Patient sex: F
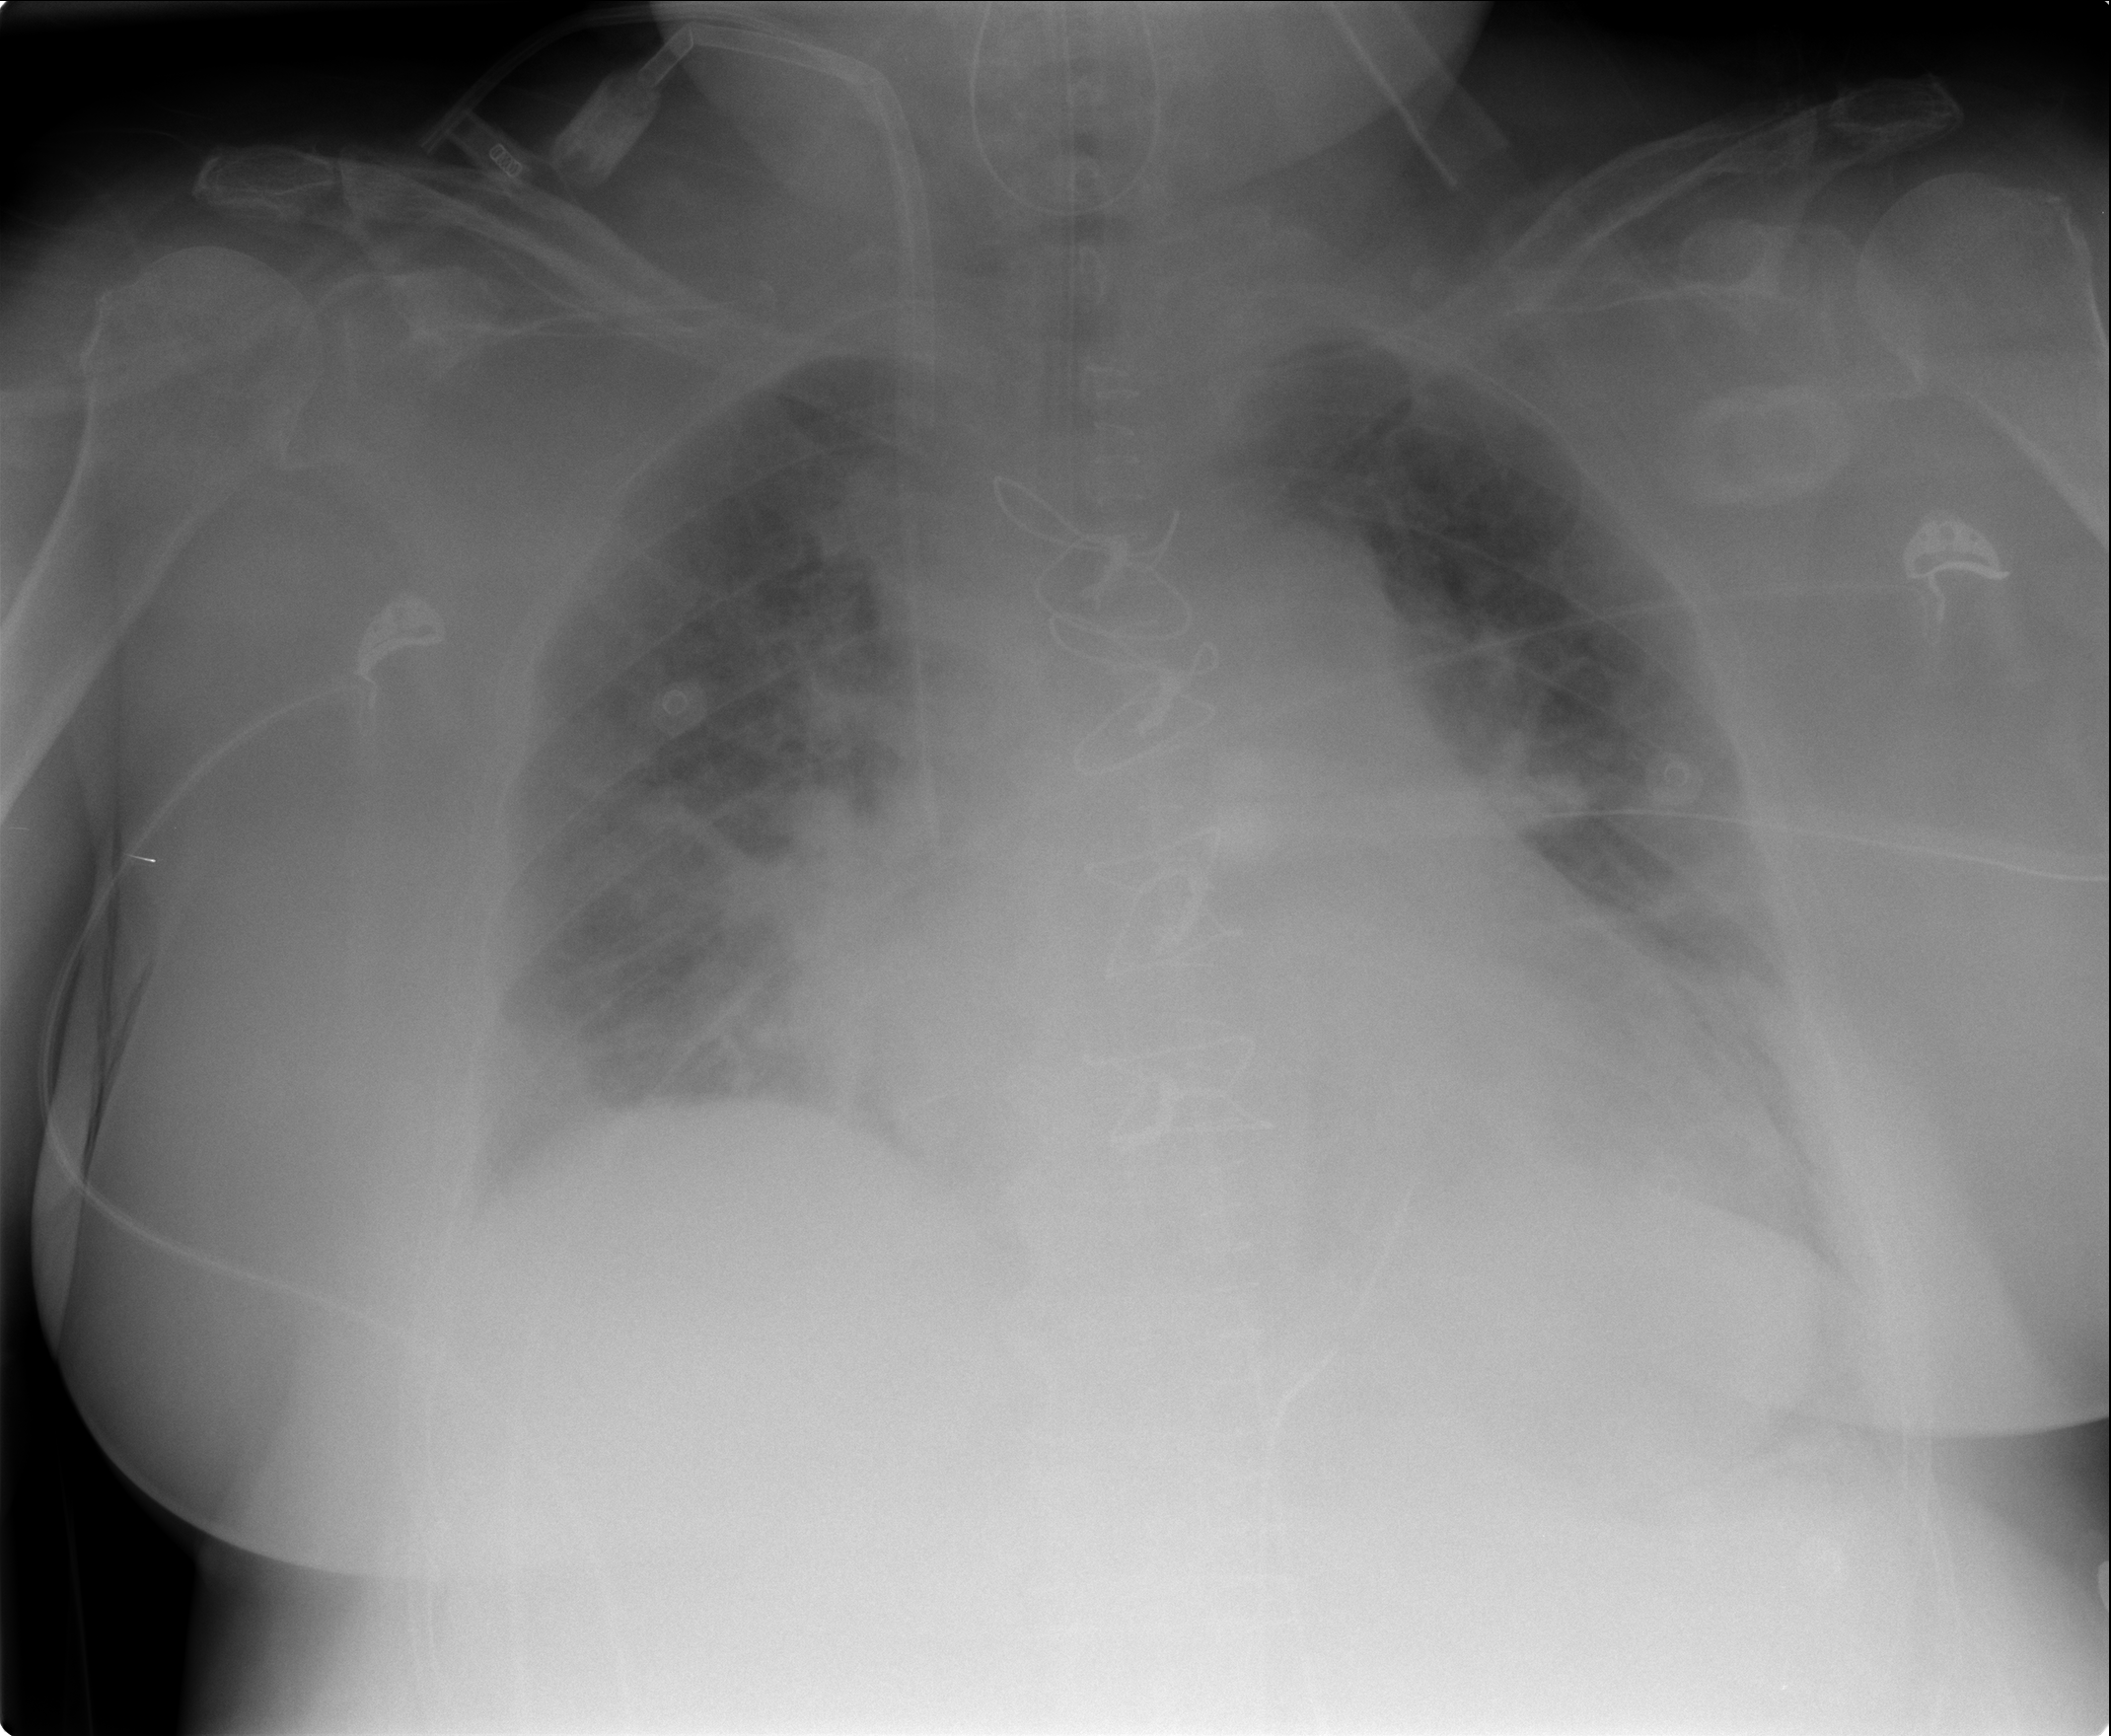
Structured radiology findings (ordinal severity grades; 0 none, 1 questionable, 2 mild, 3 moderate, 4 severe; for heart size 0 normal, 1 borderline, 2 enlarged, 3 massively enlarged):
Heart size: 2
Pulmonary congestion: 3
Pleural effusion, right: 1
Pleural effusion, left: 1
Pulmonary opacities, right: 3
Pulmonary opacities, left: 3
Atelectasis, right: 2
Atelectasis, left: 2